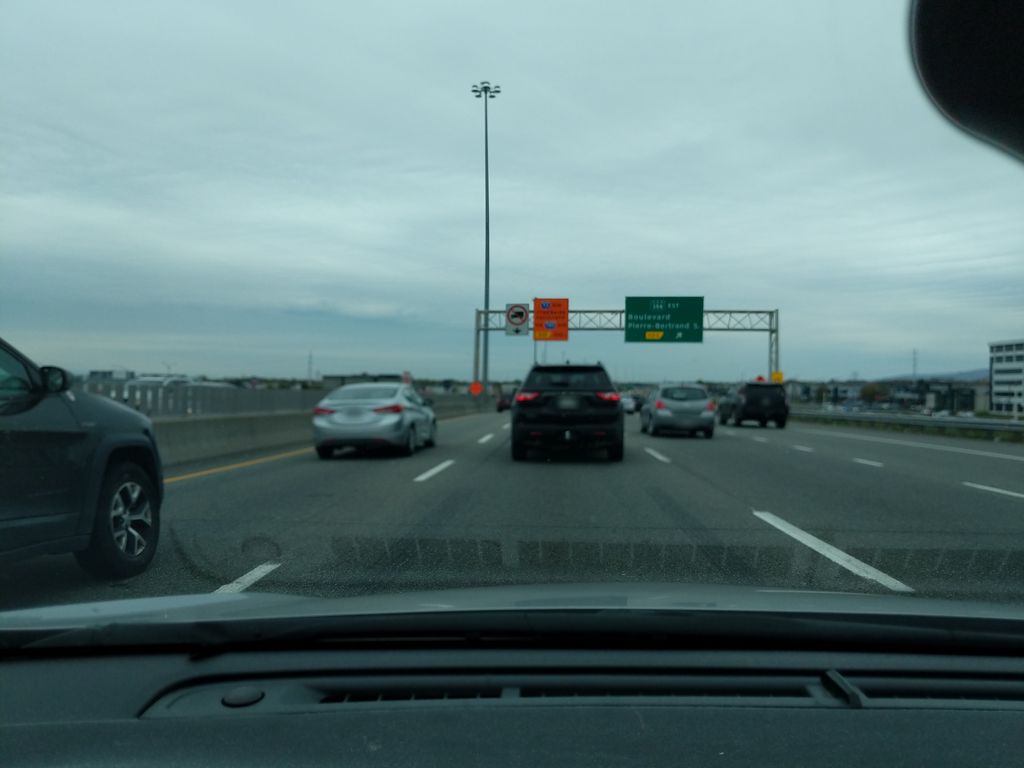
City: quebec_city